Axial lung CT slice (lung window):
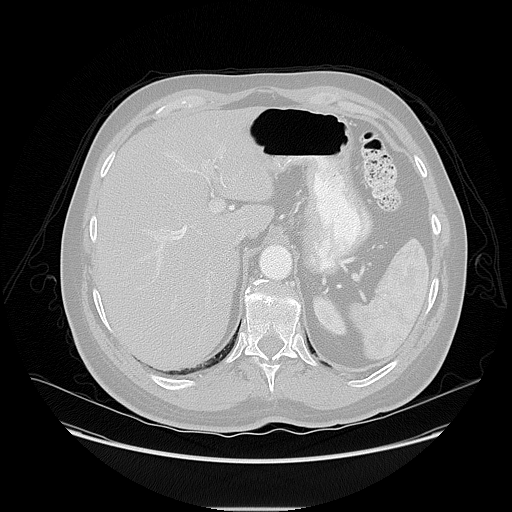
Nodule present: no